Question: I would like to create a custom shaped progressbar, which would change color according to its progress (but this is almost a different question..).
So what would be the best way to create a custom shaped progressbar like the one on the image below (sorry for bad MS Paint drawing skills):

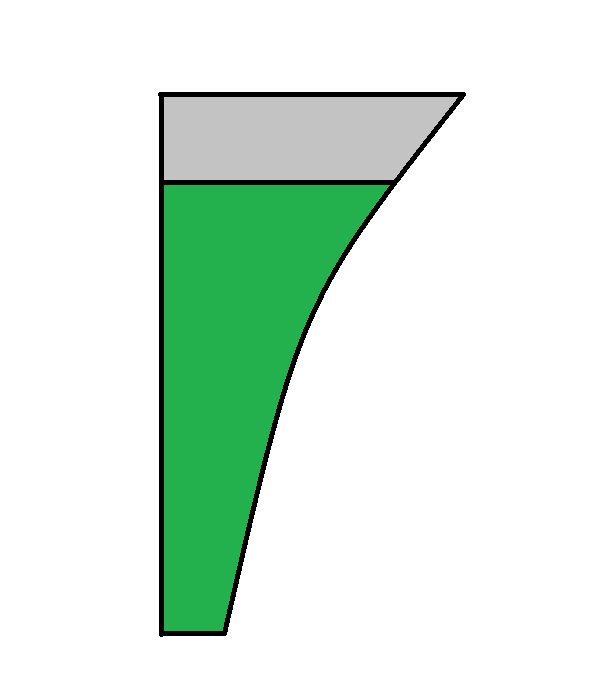
Answer: To have all possibilities you should create a custom class derived from progressbar and completely override the onDraw() Method. to draw the Arch on the side you can use 'canvas.drawArc()' and to change the color of the bar you can simply adjust the Paint Color.